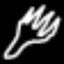
Label: fork